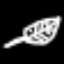
Label: leaf